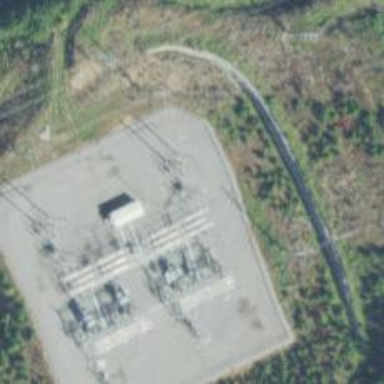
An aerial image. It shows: Switch used for power control.